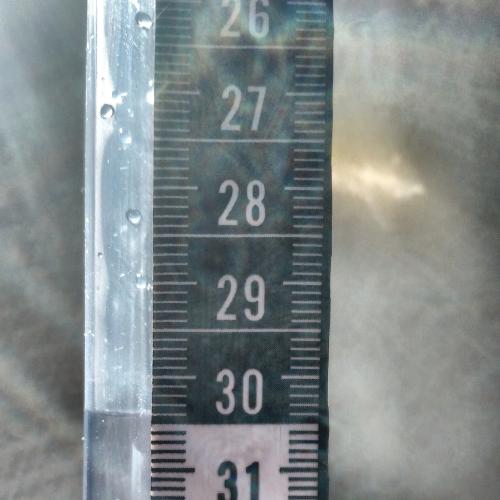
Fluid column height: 30.4 cm